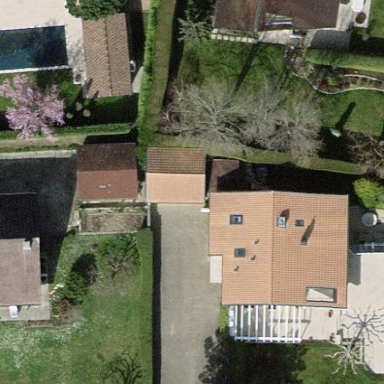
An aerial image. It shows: Simple and straightforward house.